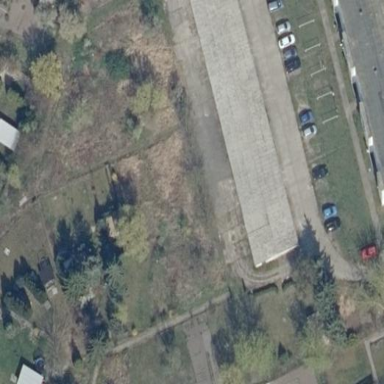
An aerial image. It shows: Garage building.